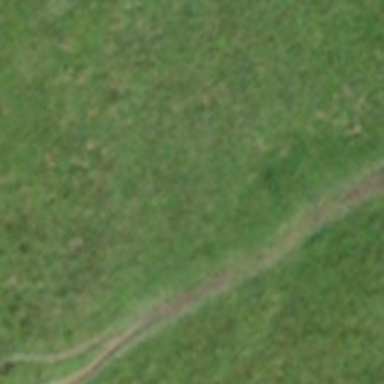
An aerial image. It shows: Dirt path with excellent trail visibility.